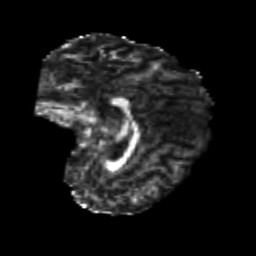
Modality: FA
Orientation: sagittal
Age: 23
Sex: female
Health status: healthy
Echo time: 0.074 s